【题型】解答题　【知识点】向量　【难度】hard
如图，在 \(\triangle ABC\) 中，\(AC = 2\)，\(AB = 4\)，点 \(D\) 在边 \(BC\) 上，且 \(\overrightarrow{CD} = t\overrightarrow{CB}\)。

(1) \(t = \frac{1}{2}\)，\(A = \frac{2\pi}{3}\)，求 \(|\overrightarrow{AD}|\)；

(2) \(t = \frac{1}{5}\)，\(AD\) 恰为 \(BC\) 边上的高，求角 \(A\)；

(3) \(AD = 3\)，求 \(t\) 的取值范围。
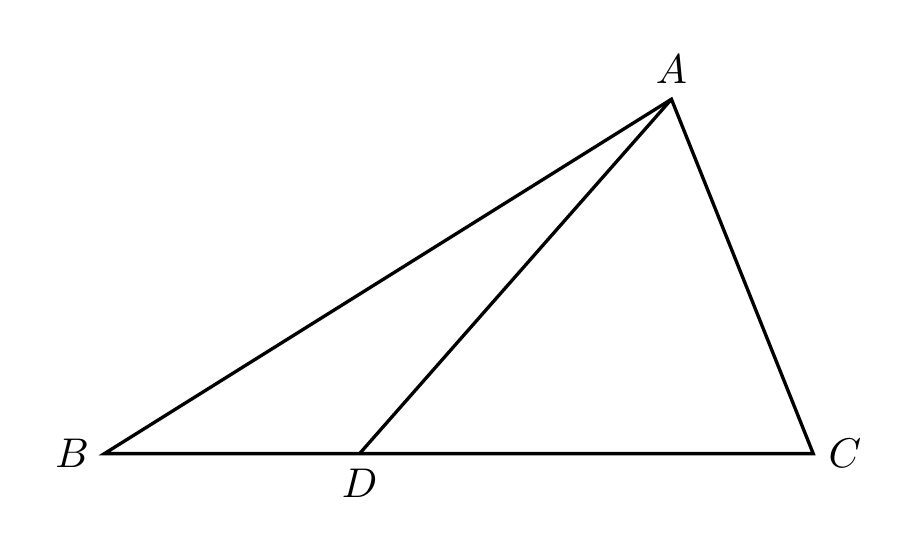
【解答】
【答案】(1) \(\boldsymbol{\sqrt{3}}\)
(2) \(\boldsymbol{\frac{\pi}{2}}\)
(3) \(\boldsymbol{\frac{1}{2} < t < \frac{5}{6}}\)

\vspace{1em}

【分析】
(1) 由题易知 \(\overrightarrow{AD} = \frac{1}{2}(\overrightarrow{AB} + \overrightarrow{AC})\)，转化问题为求 \(\frac{1}{2}(\overrightarrow{AB} + \overrightarrow{AC})\) 的模，进而求解；
(2) 由 \(AD\) 为 \(BC\) 边上的高，则 \(\overrightarrow{AD} \perp \overrightarrow{BC}\)，即 \(\overrightarrow{AD} \cdot \overrightarrow{BC} = 0\)，根据 \(\overrightarrow{AD} = \frac{4}{5}\overrightarrow{AC} + \frac{1}{5}\overrightarrow{AB}\)，\(\overrightarrow{BC} = \overrightarrow{AC} - \overrightarrow{AB}\)，整理即可求解；
(3) 易知 \(\overrightarrow{AD} = t\overrightarrow{AB} + (1-t)\overrightarrow{AC}\)，则 \(\overrightarrow{AD}^2 = t^2\overrightarrow{AB}^2 + (1-t)^2\overrightarrow{AC}^2 + 2t\overrightarrow{AB} \cdot (1-t)\overrightarrow{AC}\)，整理等式，结合 \(-1 < \cos A < 1\) 且 \(0 < t < 1\) 求解即可。

\vspace{1em}

【详解】
(1) 由题，因为 \(t = \frac{1}{2}\)，所以 \(\overrightarrow{CD} = \frac{1}{2}\overrightarrow{CB}\)，即点 \(D\) 为边 \(BC\) 的中点，
所以 \(\overrightarrow{AD} = \frac{1}{2}(\overrightarrow{AB} + \overrightarrow{AC})\)。
因为 \(A = \frac{2\pi}{3}\)，\(AC = 2\)，\(AB = 4\)，
所以
\[
|\overrightarrow{AD}| = \sqrt{\frac{1}{4}\left(\overrightarrow{AB}^2 + \overrightarrow{AC}^2 + 2\overrightarrow{AB} \cdot \overrightarrow{AC}\right)}
= \sqrt{\frac{1}{4} \times \left(4^2 + 2^2 - 2 \times 4 \times 2 \times \frac{1}{2}\right)} = \sqrt{3}.
\]

(2) 由题，因为 \(t = \frac{1}{5}\)，所以 \(\overrightarrow{CD} = \frac{1}{5}\overrightarrow{CB} = \frac{1}{5}(\overrightarrow{AB} - \overrightarrow{AC})\)。
因为 \(AD\) 恰为 \(BC\) 边上的高，所以 \(\overrightarrow{AD} \perp \overrightarrow{BC}\)。
因为 \(\overrightarrow{AD} = \overrightarrow{AC} + \overrightarrow{CD} = \overrightarrow{AC} + \frac{1}{5}(\overrightarrow{AB} - \overrightarrow{AC}) = \frac{4}{5}\overrightarrow{AC} + \frac{1}{5}\overrightarrow{AB}\)，\(\overrightarrow{BC} = \overrightarrow{AC} - \overrightarrow{AB}\)，且 \(AC = 2\)，\(AB = 4\)，
所以
\[
\overrightarrow{AD} \cdot \overrightarrow{BC} = \left(\frac{4}{5}\overrightarrow{AC} + \frac{1}{5}\overrightarrow{AB}\right) \cdot (\overrightarrow{AC} - \overrightarrow{AB})
= \frac{4}{5}\overrightarrow{AC}^2 - \frac{4}{5}\overrightarrow{AC} \cdot \overrightarrow{AB} + \frac{1}{5}\overrightarrow{AC} \cdot \overrightarrow{AB} - \frac{1}{5}\overrightarrow{AB}^2
\]
\[
= \frac{4}{5} \times 2^2 - \frac{3}{5} \times 2 \times 4 \times \cos A - \frac{1}{5} \times 4^2 = 0,
\]
所以 \(\cos A = 0\)，则 \(A = \frac{\pi}{2}\)。

(3) 由题，\(\overrightarrow{CD} = t\overrightarrow{CB}\)，
则 \(\overrightarrow{AD} = \overrightarrow{AC} + \overrightarrow{CD} = \overrightarrow{AC} + t\overrightarrow{CB} = \overrightarrow{AC} + t(\overrightarrow{AB} - \overrightarrow{AC}) = t\overrightarrow{AB} + (1-t)\overrightarrow{AC}\)。
因为 \(AD = 3\)，且 \(AC = 2\)，\(AB = 4\)，
所以 \(\overrightarrow{AD}^2 = t^2\overrightarrow{AB}^2 + (1-t)^2\overrightarrow{AC}^2 + 2t\overrightarrow{AB} \cdot (1-t)\overrightarrow{AC}\)，
则
\[
9 = 16t^2 + 4(1 - 2t + t^2) + (16t - 16t^2)\cos A,
\]
所以
\[
\cos A = \frac{20t^2 - 8t - 5}{16t^2 - 16t}.
\]
因为 \(-1 < \cos A < 1\)，则 \(-1 < \frac{20t^2 - 8t - 5}{16t^2 - 16t} < 1\)。
因为 \(0 < t < 1\)，则 \(16t^2 - 16t < 0\)，
解得 \(\frac{1}{2} < t < \frac{5}{6}\)。